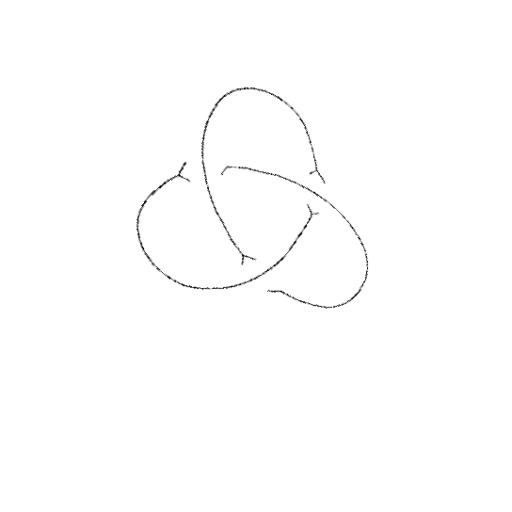
Crossing number: 3